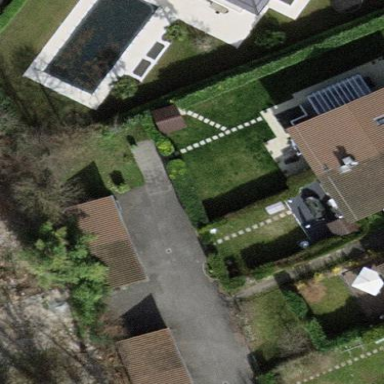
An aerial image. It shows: Garden enclosed by fence.